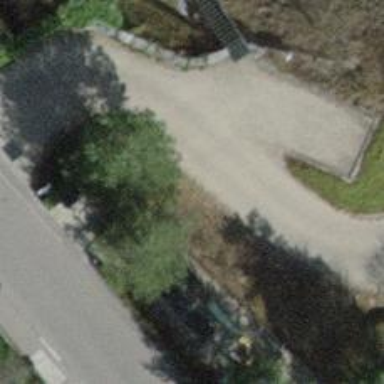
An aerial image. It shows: Hedge barrier made of broadleaved plants with semi-evergreen leaves.